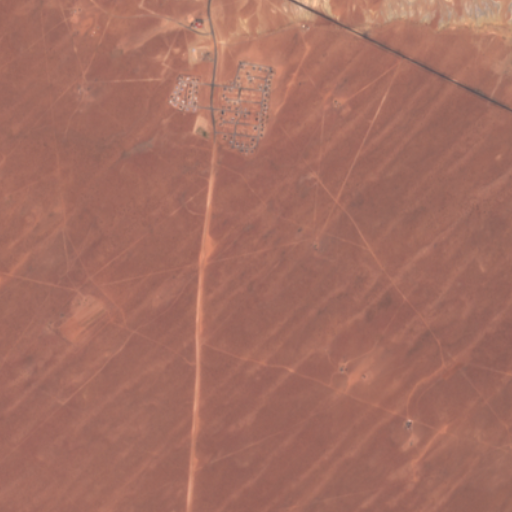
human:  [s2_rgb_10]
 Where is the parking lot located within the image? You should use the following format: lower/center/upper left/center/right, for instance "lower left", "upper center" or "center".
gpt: The parking lot is located in the upper center of the image.
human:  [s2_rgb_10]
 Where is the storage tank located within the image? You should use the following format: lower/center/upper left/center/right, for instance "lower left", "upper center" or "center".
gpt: The storage tank is located in the upper center of the image.
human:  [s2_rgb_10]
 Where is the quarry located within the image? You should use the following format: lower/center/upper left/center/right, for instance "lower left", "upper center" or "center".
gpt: There is no quarry in the image.